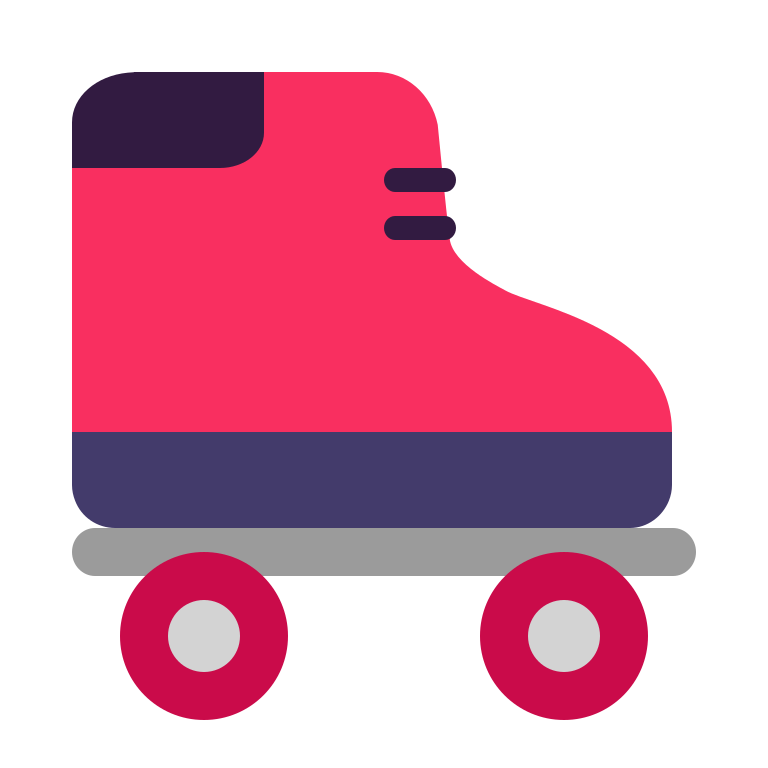
roller skate flat